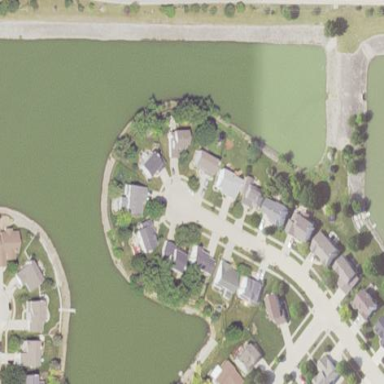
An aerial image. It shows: Retention basin with water.